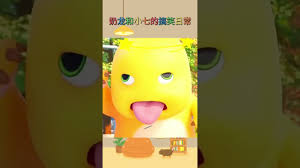
Label: nailong